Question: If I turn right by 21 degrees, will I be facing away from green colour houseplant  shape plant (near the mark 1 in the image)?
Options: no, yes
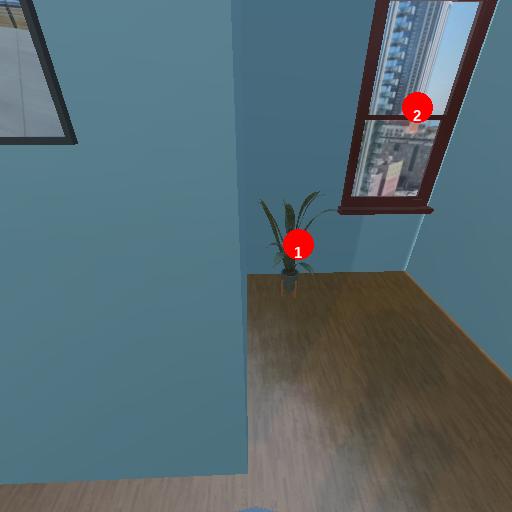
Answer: no